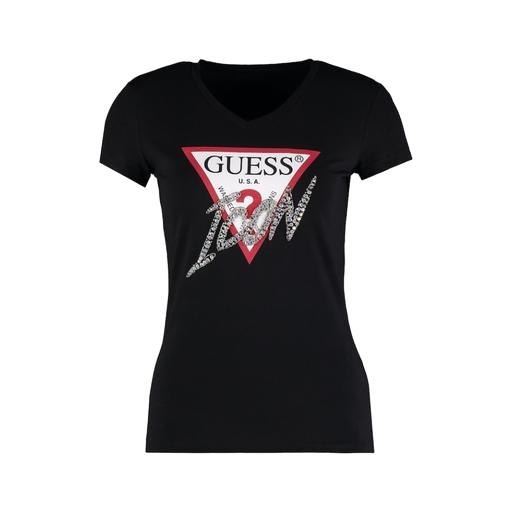
black graphic v-neck tee, v-neck twist logo, black graphic t-shirt, white background